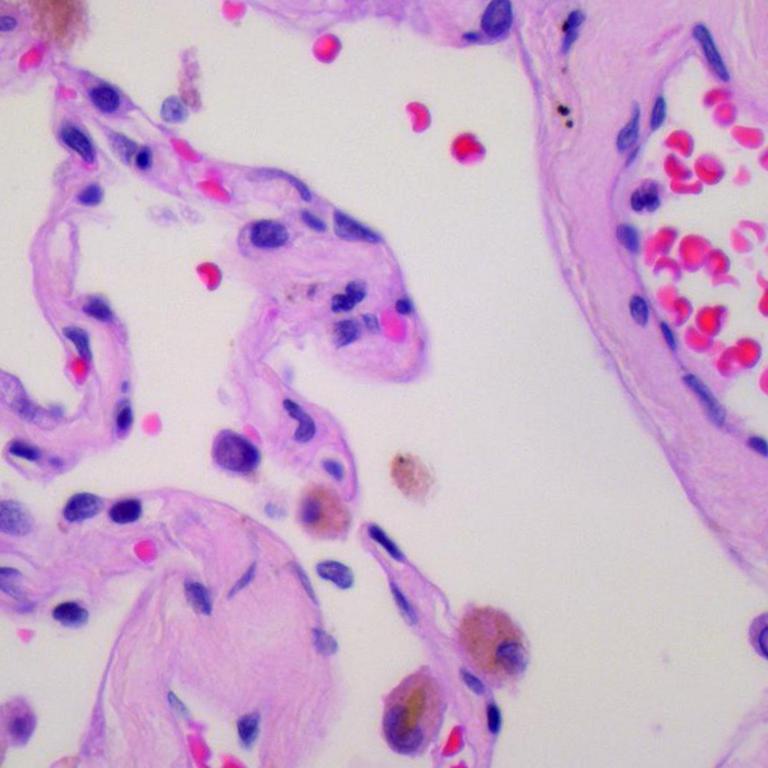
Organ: lung
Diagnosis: benign